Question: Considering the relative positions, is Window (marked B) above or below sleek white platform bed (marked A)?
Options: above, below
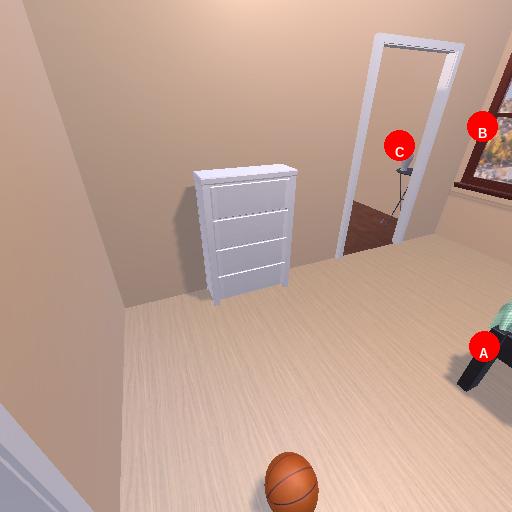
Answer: above